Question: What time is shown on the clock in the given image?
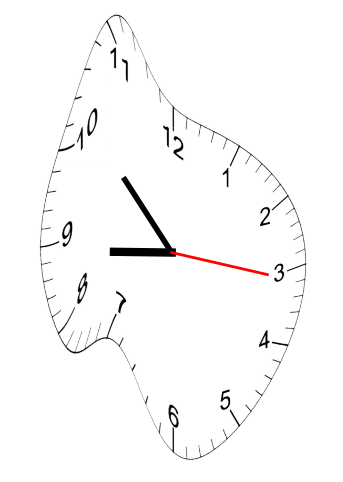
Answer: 08:52:16